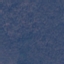
Land use / land cover: Forest